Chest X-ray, AP view. Patient: 48 years old, sex F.
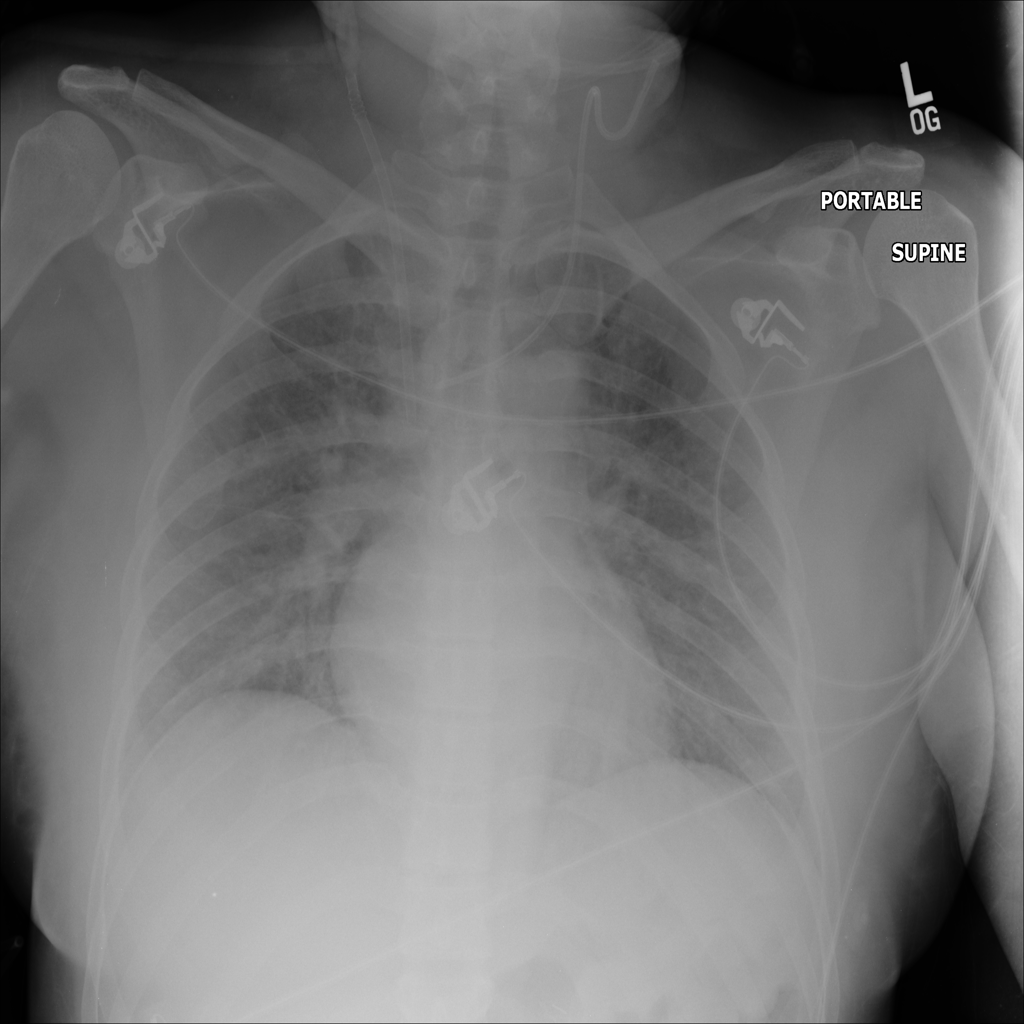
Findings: No Finding